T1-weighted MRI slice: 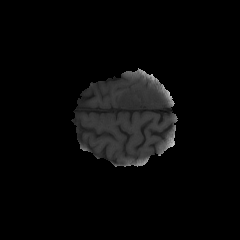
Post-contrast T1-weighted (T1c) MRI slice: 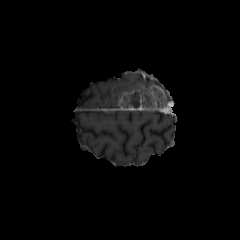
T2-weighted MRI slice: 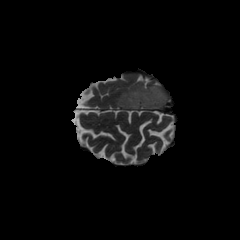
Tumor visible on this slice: yes